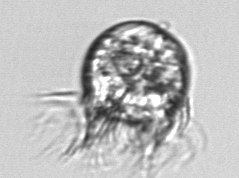
Label: Leegaardiella_ovalis